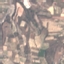
Label: PermanentCrop